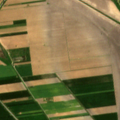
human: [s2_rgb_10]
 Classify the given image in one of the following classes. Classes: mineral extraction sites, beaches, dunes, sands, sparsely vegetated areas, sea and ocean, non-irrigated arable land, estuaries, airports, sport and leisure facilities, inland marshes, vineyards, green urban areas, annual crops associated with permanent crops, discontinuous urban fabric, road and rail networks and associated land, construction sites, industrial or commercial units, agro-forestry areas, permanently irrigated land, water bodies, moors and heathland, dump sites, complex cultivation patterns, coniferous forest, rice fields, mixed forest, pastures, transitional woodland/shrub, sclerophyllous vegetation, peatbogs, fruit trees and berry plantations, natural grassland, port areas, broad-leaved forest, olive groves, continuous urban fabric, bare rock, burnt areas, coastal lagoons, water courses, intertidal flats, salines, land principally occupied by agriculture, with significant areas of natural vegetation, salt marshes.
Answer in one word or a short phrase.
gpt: non-irrigated arable land, transitional woodland/shrub